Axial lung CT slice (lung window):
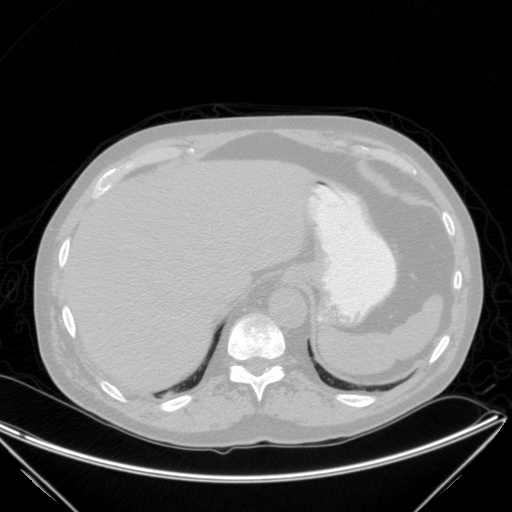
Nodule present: no